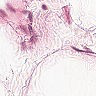
Metastatic tissue present: no